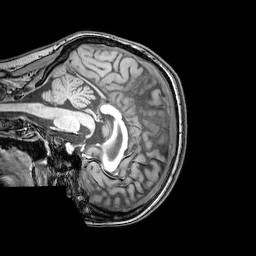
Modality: T1w
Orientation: sagittal
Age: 21
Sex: female
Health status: healthy
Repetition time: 0.081 s
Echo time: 0.037 s